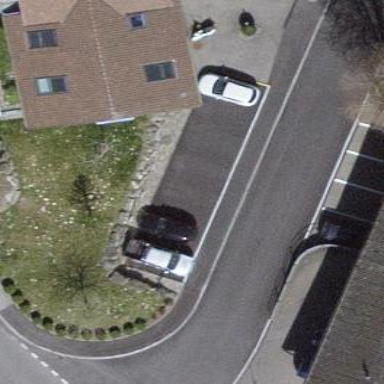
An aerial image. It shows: Street-side parking area.